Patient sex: M
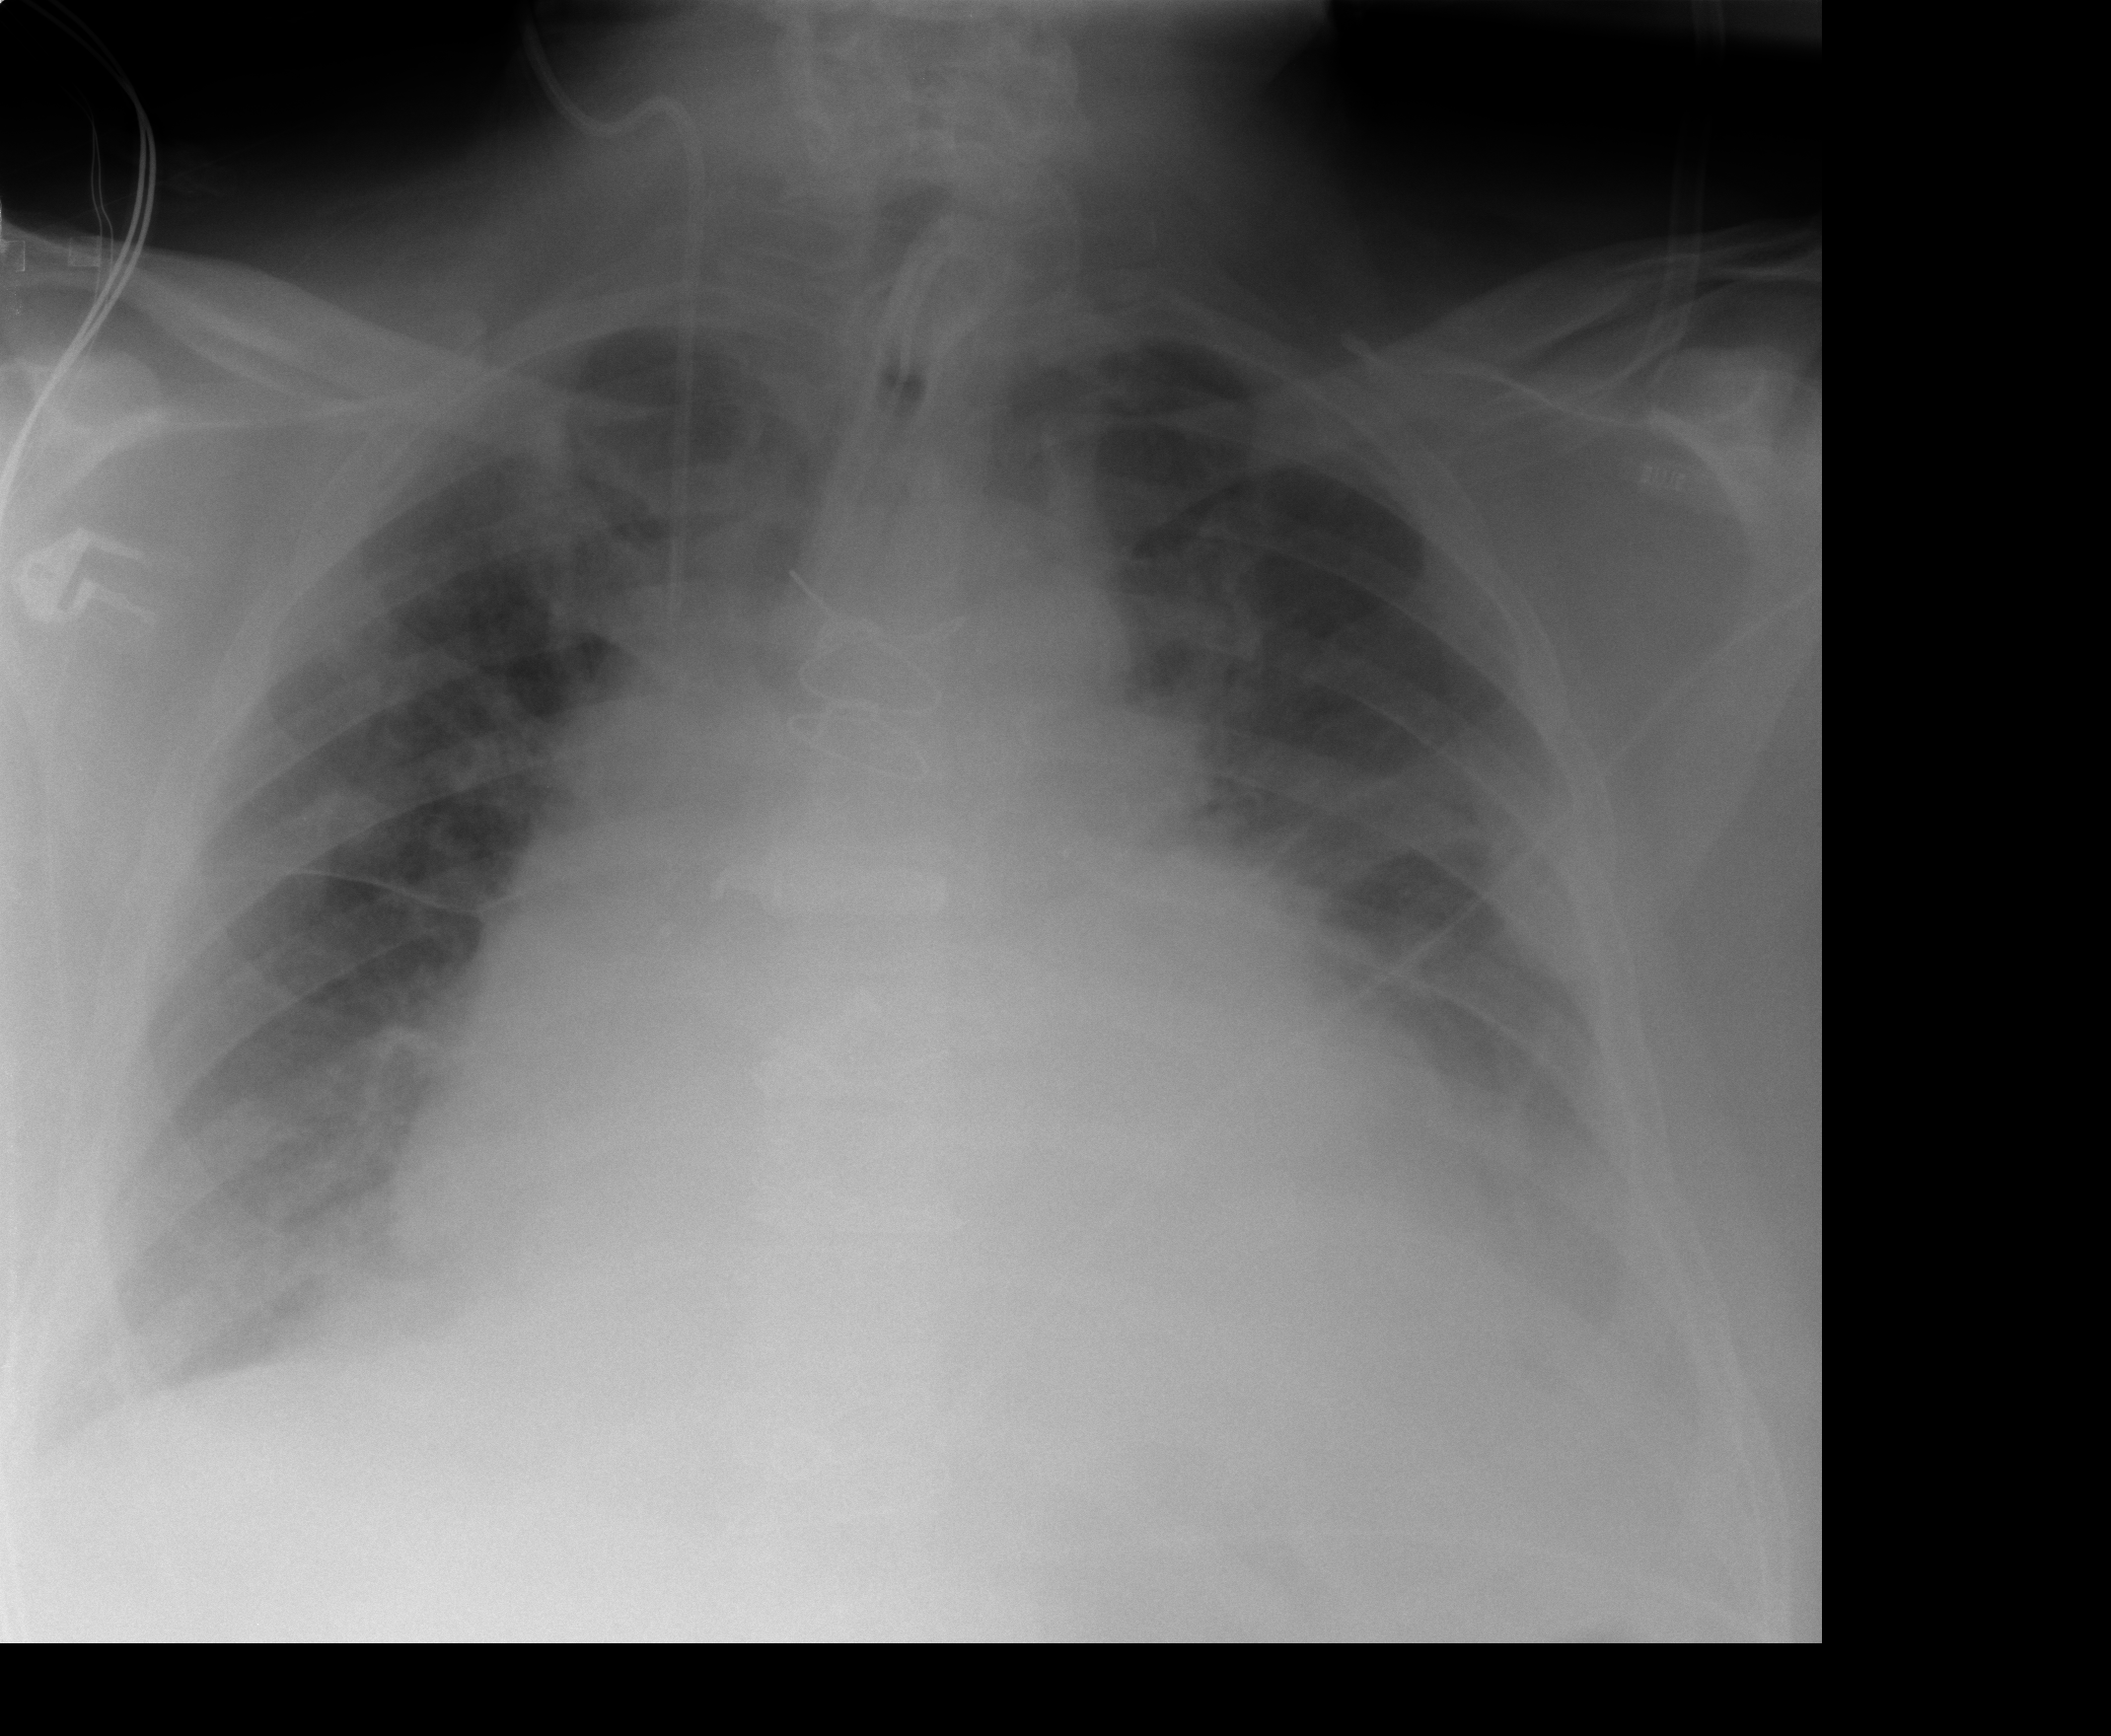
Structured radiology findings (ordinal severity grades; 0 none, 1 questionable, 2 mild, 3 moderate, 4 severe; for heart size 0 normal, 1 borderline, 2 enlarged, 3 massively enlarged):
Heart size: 2
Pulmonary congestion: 2
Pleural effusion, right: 2
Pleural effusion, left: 3
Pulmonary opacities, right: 2
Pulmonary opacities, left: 2
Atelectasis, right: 3
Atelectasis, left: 3